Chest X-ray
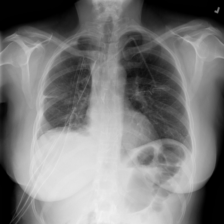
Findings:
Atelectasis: negative
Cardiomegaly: negative
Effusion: negative
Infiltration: negative
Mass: negative
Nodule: negative
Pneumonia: negative
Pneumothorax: negative
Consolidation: negative
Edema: negative
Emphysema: negative
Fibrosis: negative
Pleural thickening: negative
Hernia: negative